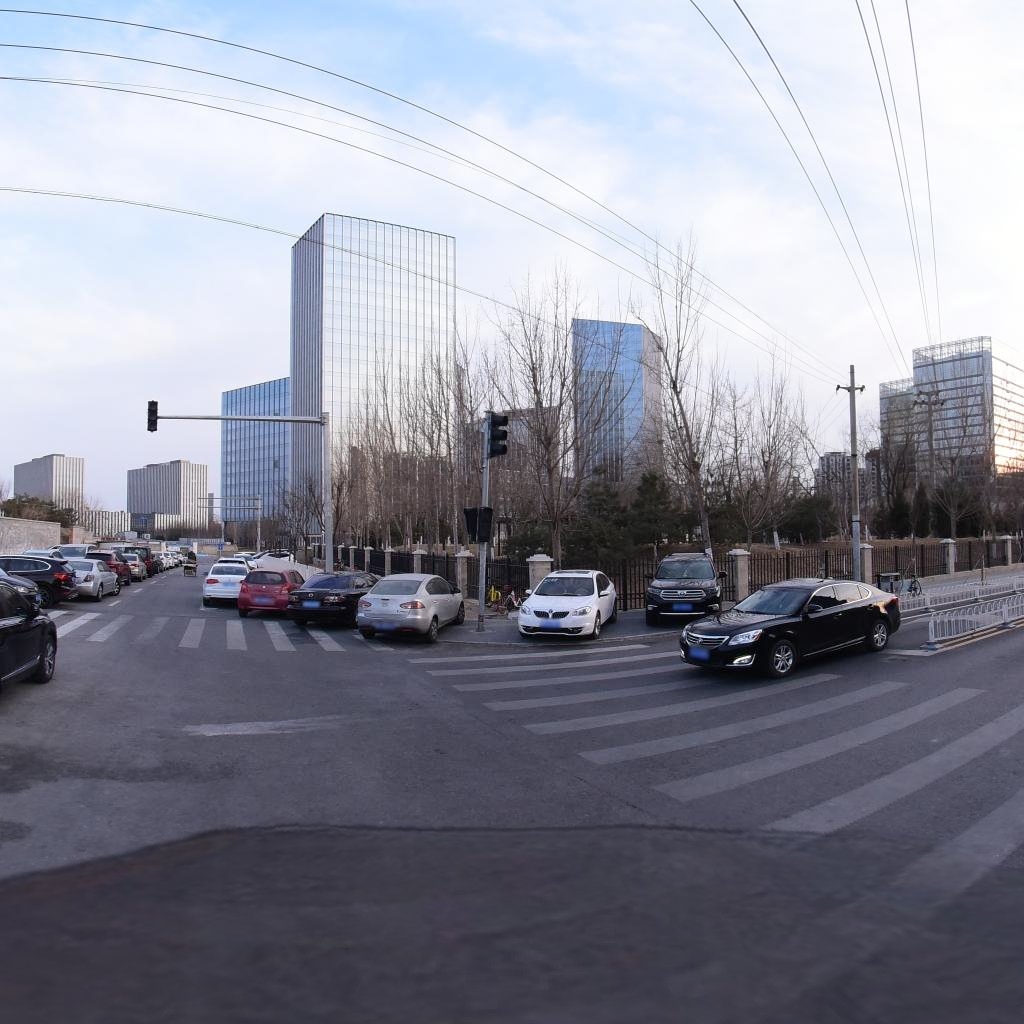
Region: Chaoyang
Road damage annotations: longitudinal crack